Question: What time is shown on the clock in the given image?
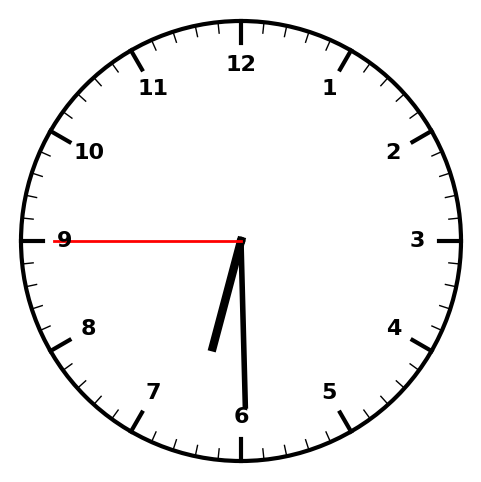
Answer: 06:29:45